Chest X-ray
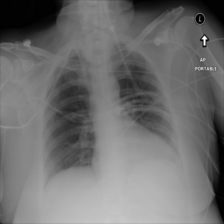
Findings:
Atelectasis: negative
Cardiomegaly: negative
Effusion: negative
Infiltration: negative
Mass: negative
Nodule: negative
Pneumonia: negative
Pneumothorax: negative
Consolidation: negative
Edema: negative
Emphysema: negative
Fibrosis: negative
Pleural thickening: negative
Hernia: negative